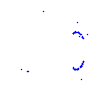
Particle: proton